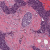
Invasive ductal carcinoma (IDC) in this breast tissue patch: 1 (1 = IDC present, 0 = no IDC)